Question: I am trying to change the background of a 'ProgressDialog'. I searched the net and found various suggestions (like <URL> behind the dialog:

My style:
'''
<style name="StyledDialog" parent="@android:style/Theme.Dialog">
<item name="android:windowBackground">@drawable/panel_background</item>
</style>
'''
The code that launches the 'ProgressDialog':
'''
ProgressDialog dialog = new ProgressDialog(this, R.style.StyledDialog);
dialog.setTitle("The title");
dialog.setMessage("The message.");
dialog.show();
'''
The drawable is the same 9 patch that is included in the SDK, I just changed to color. I would greatly appreciate some hints what I am doing wrong.
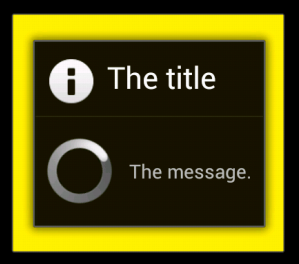
Answer: The comment of Aleks G (below the question) points in the right direction. The appearance of the dialog is defined by a separate style ('android:alertDialogStyle'). But one cannot apply the style directly to a 'ProgressDialog'. Now, how do I get that yellow background?
: Define a theme that inherits from 'Theme.Dialog':
'''
<style name="MyTheme" parent="@android:style/Theme.Dialog">
<item name="android:alertDialogStyle">@style/CustomAlertDialogStyle</item>
<item name="android:textColorPrimary">#000000</item>
</style>
'''
There, you can define things like the background color for the window (yellow in the question), font colors etc. What's really important is the definition of 'android:alertDialogStyle'. This style controls the appearance of the black area in the question.
: Define the 'CustomAlertDialogStyle':
'''
<style name="CustomAlertDialogStyle">
<item name="android:bottomBright">@color/yellow</item>
<item name="android:bottomDark">@color/yellow</item>
<item name="android:bottomMedium">@color/yellow</item>
<item name="android:centerBright">@color/yellow</item>
<item name="android:centerDark">@color/yellow</item>
<item name="android:centerMedium">@color/yellow</item>
<item name="android:fullBright">@color/yellow</item>
<item name="android:fullDark">@color/yellow</item>
<item name="android:topBright">@color/yellow</item>
<item name="android:topDark">@color/yellow</item>
</style>
'''
This sets the black area in the question to yellow.
: Apply 'MyTheme' to the 'ProgressDialog', 'CustomAlertDialogStyle':
'''
ProgressDialog dialog = new ProgressDialog(this, R.style.MyTheme);
'''
And here's the result:

The same procedure works with 'AlertDialog' (which is the parent class of 'ProgressDialog').